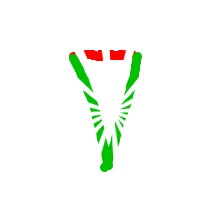
Shape: triangle